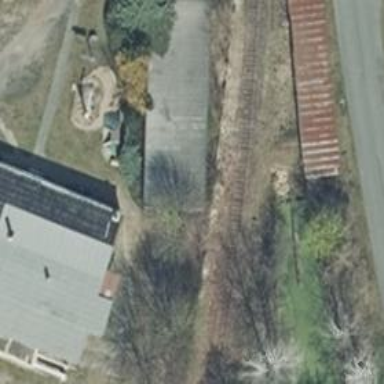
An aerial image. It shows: Abandoned railway.